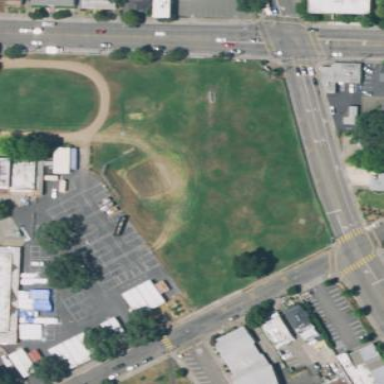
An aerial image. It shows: Baseball pitch for leisure and sports activities.